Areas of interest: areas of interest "Cemetery"
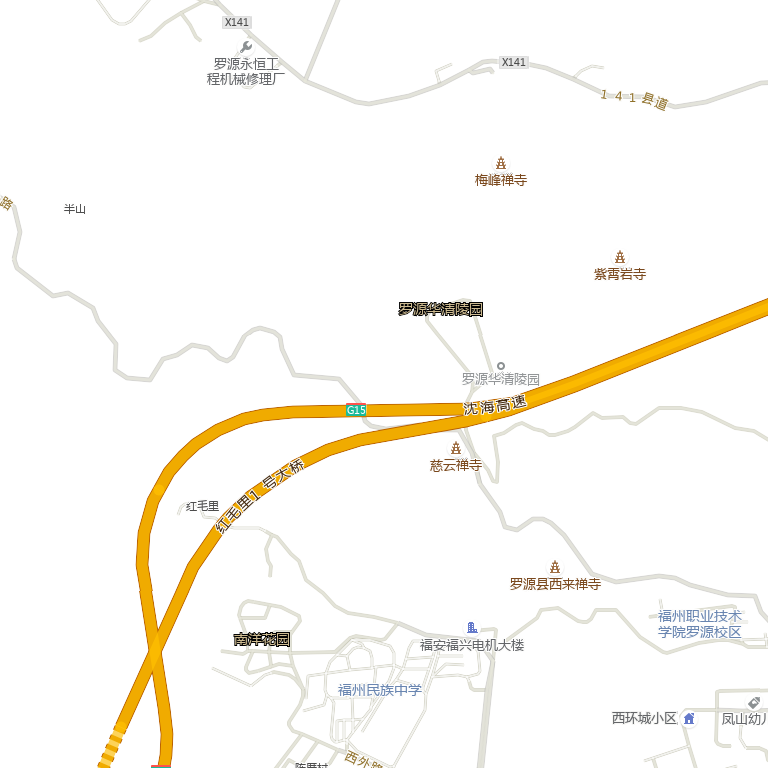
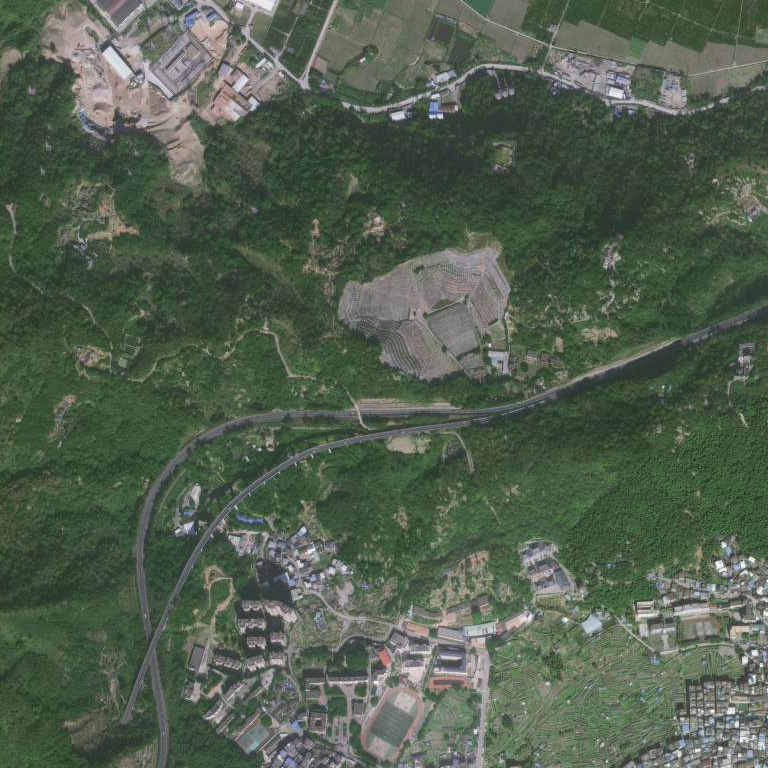